Field crop: tomato
Growth stage: 1
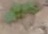
Species: solanum